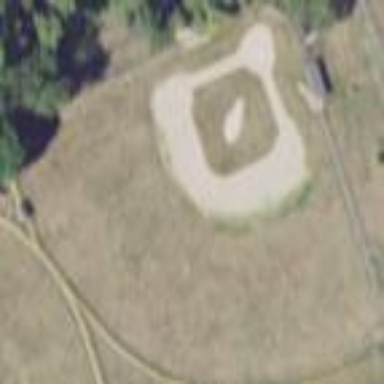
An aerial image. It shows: Baseball pitch for leisure land activities.